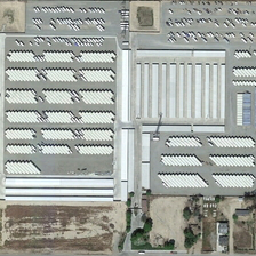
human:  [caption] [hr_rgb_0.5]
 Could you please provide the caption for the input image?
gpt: A white car parked next to the road.

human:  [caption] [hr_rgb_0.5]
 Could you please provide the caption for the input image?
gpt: This is a green meadow.

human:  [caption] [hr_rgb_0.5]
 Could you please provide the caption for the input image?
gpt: A white car stopped by the side of the road.

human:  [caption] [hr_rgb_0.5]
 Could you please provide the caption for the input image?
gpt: This is a green lawn.

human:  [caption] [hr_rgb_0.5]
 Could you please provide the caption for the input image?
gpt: a white car parked near the street.